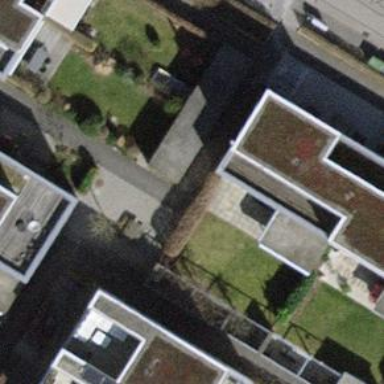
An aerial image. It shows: Flat-roofed building.